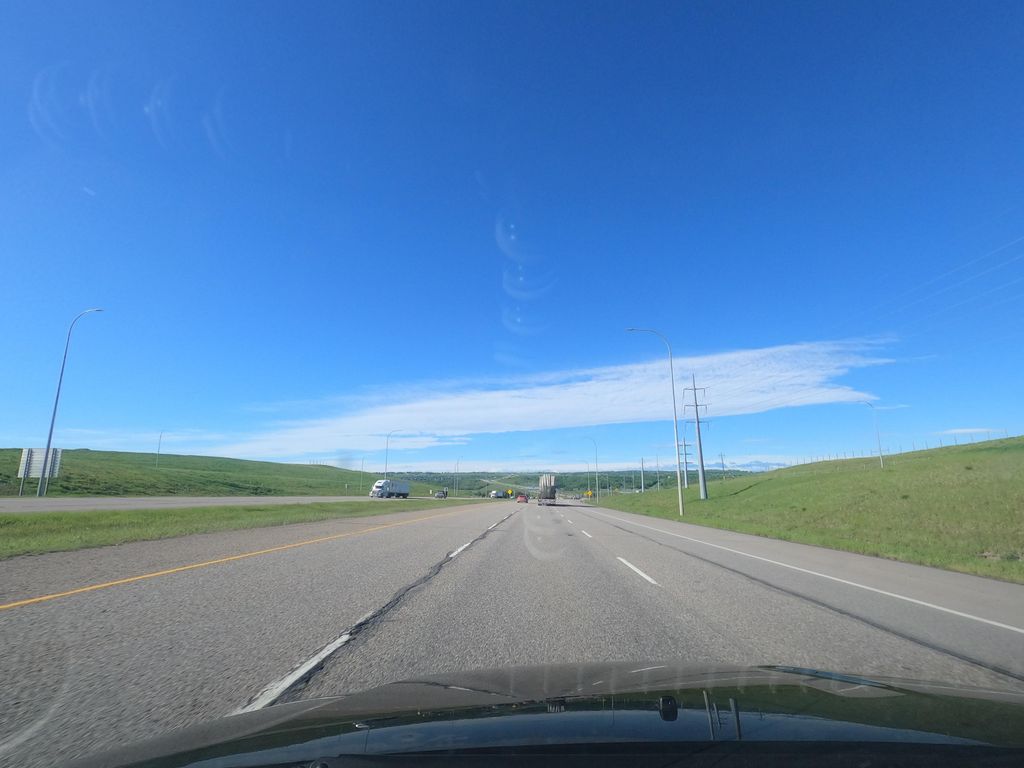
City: calgary